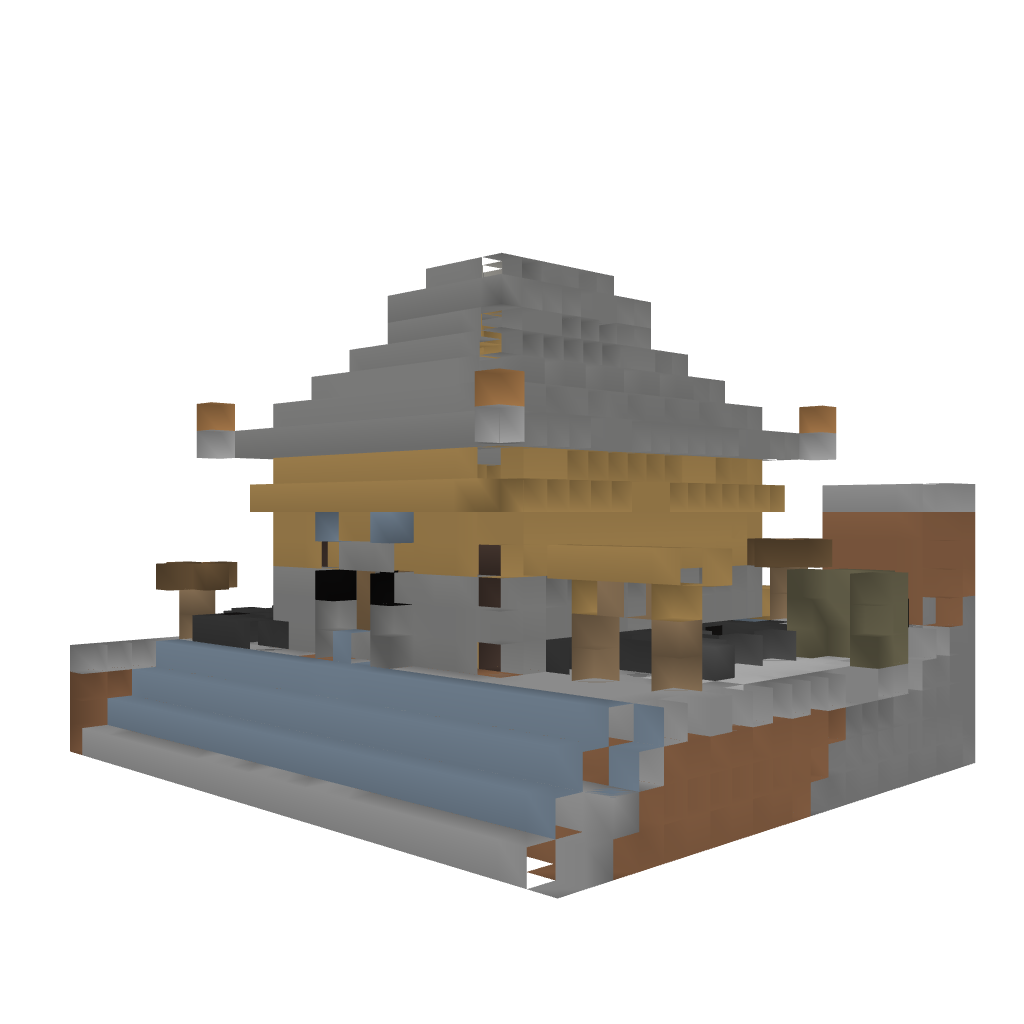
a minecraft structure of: Japanese Pagoda